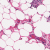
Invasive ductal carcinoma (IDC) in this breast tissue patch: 0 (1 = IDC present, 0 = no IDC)